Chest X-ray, PA view. Patient: 59 years old, sex M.
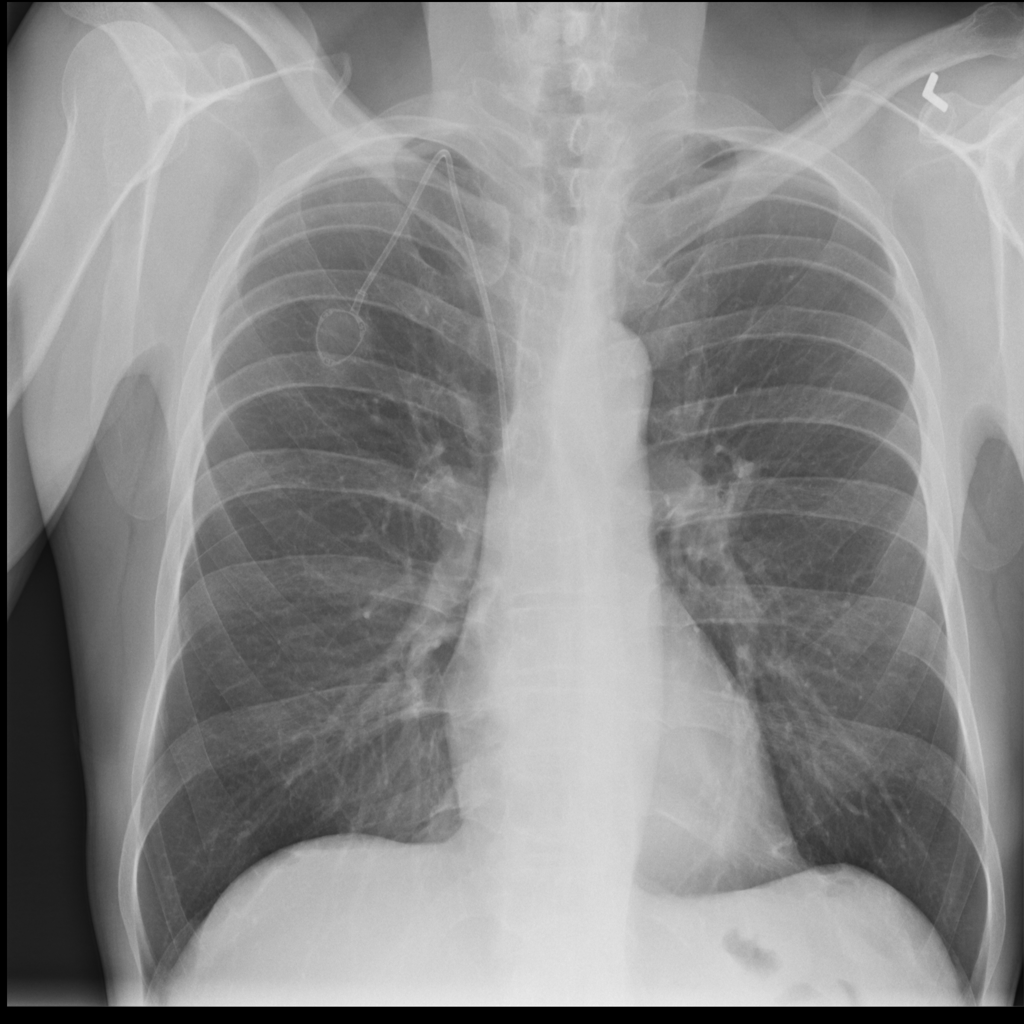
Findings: No Finding